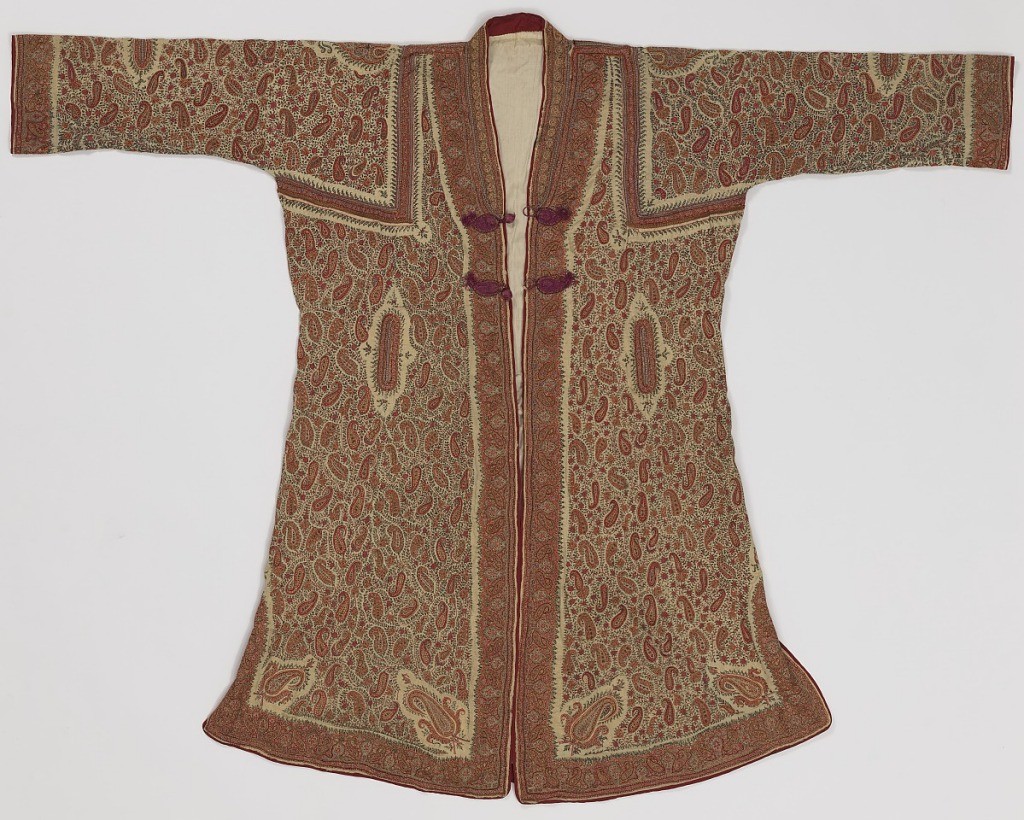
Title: Man's coat (choga)
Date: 19th century
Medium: wool, silk Technique: embroidered
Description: Man's coat opens down the center front with two purple frog style closures at chest. Coat has long sleeves and slightly flared skirt with short side slits. Coat is pieced together, with braid embellishment along seam. Overall paisley and vine motifs worked in red, greens, blues, and yellow on a white background. Lined in beige silk.